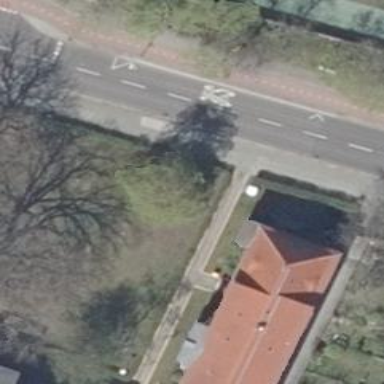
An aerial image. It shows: Historic building.